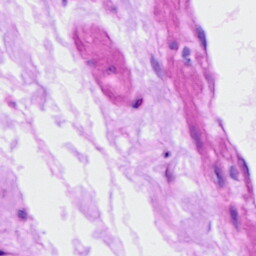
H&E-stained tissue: Ovarian